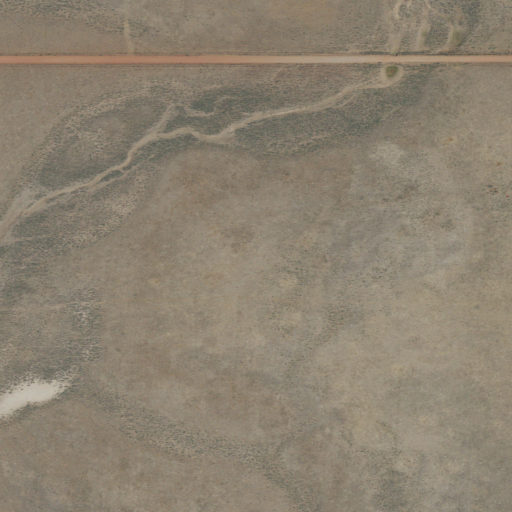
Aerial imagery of plain(s) in California named Champs Flat containing shrub, grassland, and herbaceous wetlands